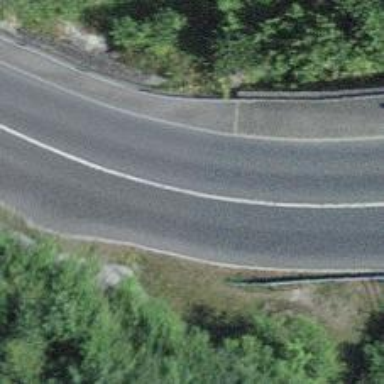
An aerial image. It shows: Unmarked crossing on the road.